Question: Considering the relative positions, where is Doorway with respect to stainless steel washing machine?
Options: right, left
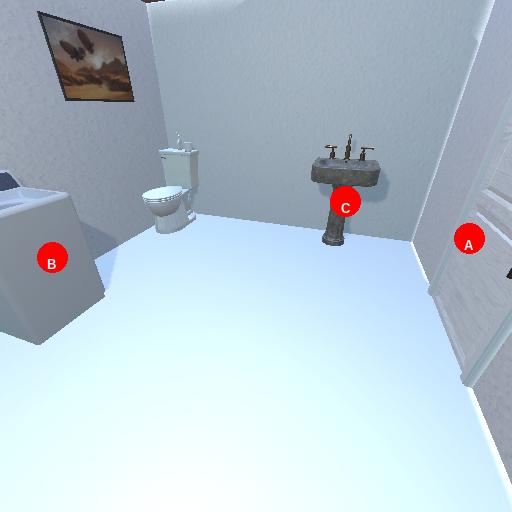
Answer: right